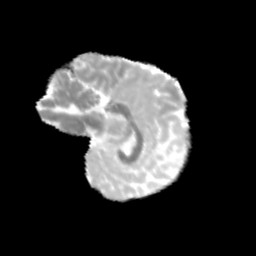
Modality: MD
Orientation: sagittal
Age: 9
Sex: female
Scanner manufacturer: siemens
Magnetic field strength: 3 T
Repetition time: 3.8 s
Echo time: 0.07 s